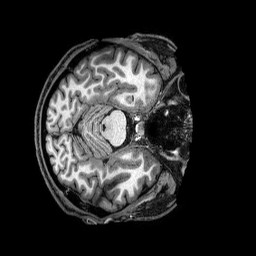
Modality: T1w
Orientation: axial
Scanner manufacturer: philips
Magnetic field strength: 3 T
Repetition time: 2.5 s
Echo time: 0.0057 s